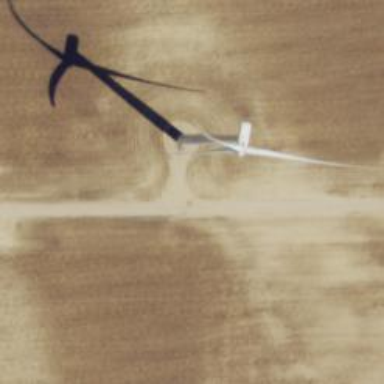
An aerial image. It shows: Wind generator using wind turbines of horizontal axis.